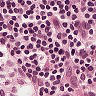
Metastatic tissue present: no